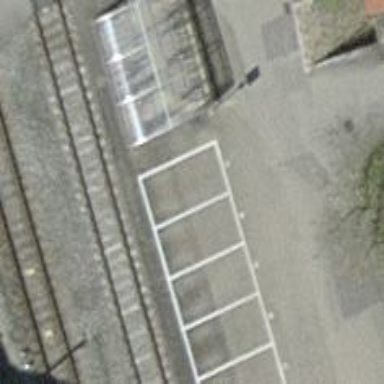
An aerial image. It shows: Bicycle parking shed on the roof of building.